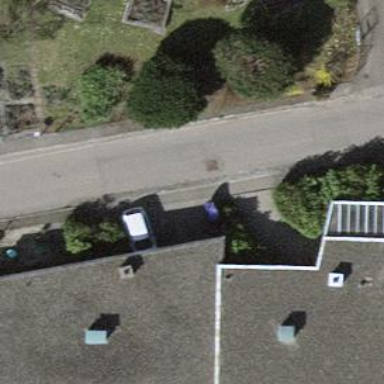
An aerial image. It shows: Flat roofed building.